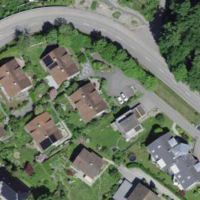
EUNIS habitat code: 55
Species observed at this site:
Astrantia major
Prunus spinosa